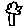
Label: tree